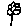
Label: flower